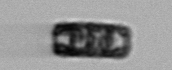
Label: Paralia_sulcata